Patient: sex F, age 62
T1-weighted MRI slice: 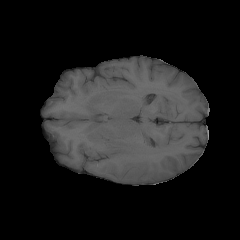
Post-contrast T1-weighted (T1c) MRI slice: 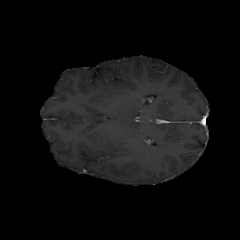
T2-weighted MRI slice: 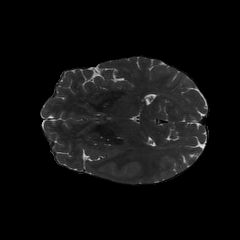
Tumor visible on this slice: no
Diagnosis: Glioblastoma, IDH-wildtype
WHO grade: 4